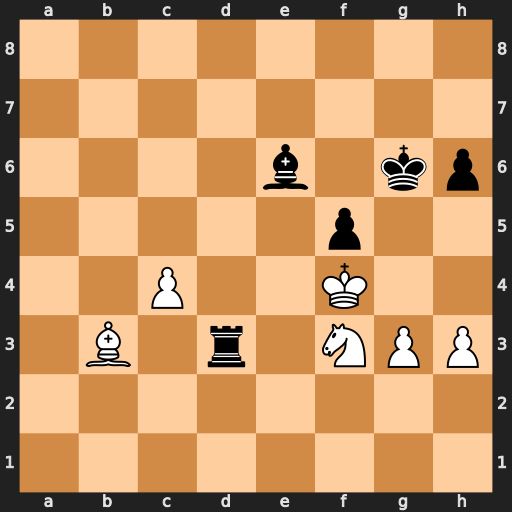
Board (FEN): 8/8/4b1kp/5p2/2P2K2/1B1r1NPP/8/8
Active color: w
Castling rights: -
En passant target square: -
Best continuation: Ne5+ Kg7 Nxd3